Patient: sex F, age 48
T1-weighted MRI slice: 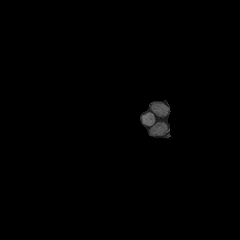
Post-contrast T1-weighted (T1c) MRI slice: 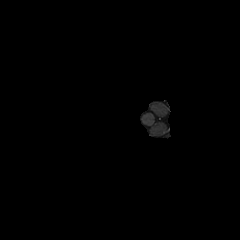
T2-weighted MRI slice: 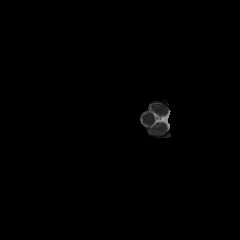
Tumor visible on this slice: no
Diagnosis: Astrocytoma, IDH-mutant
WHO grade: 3